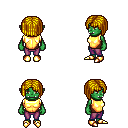
a pixel art fantasy rpg character, female body template, orc, green skin, gold chest armor, magenta pants, blonde pageboy hairstyle, gold boots, four views (front, back, left, right), 2x2 character sprite sheet, small pixel art, hard edges, no anti-aliasing